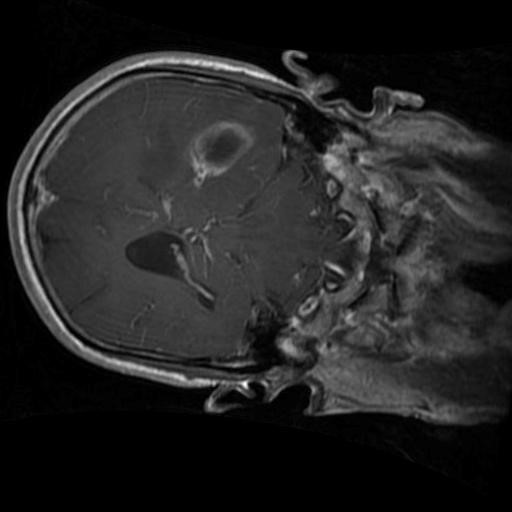
Label: brain_glioma